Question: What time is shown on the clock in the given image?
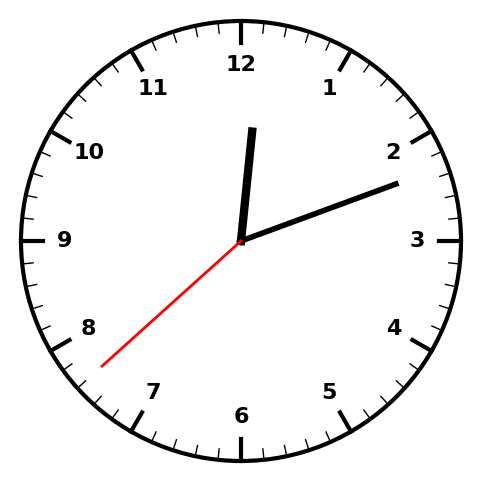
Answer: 12:11:38